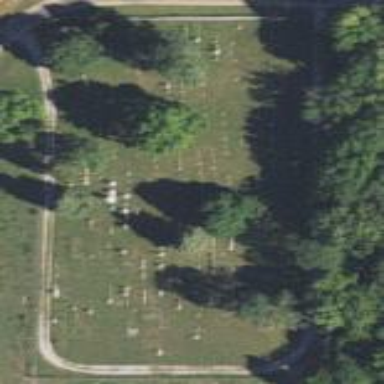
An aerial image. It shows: Cemetery.